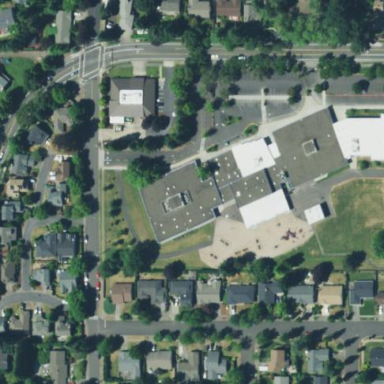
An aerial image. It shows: School building.